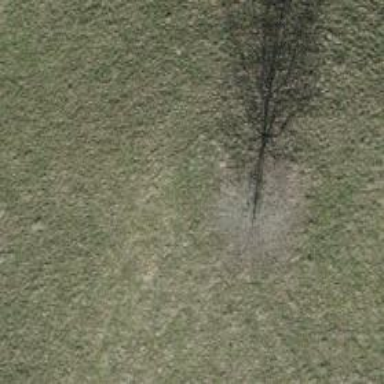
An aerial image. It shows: Single tag "natural: tree."